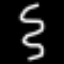
Label: squiggle